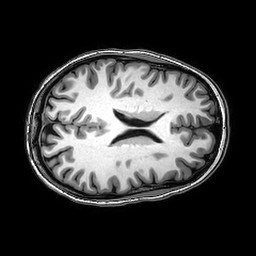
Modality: T1w
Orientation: axial
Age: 23
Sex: female
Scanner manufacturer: philips
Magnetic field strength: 3 T
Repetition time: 0.008284 s
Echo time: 0.00381 s